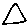
Label: triangle